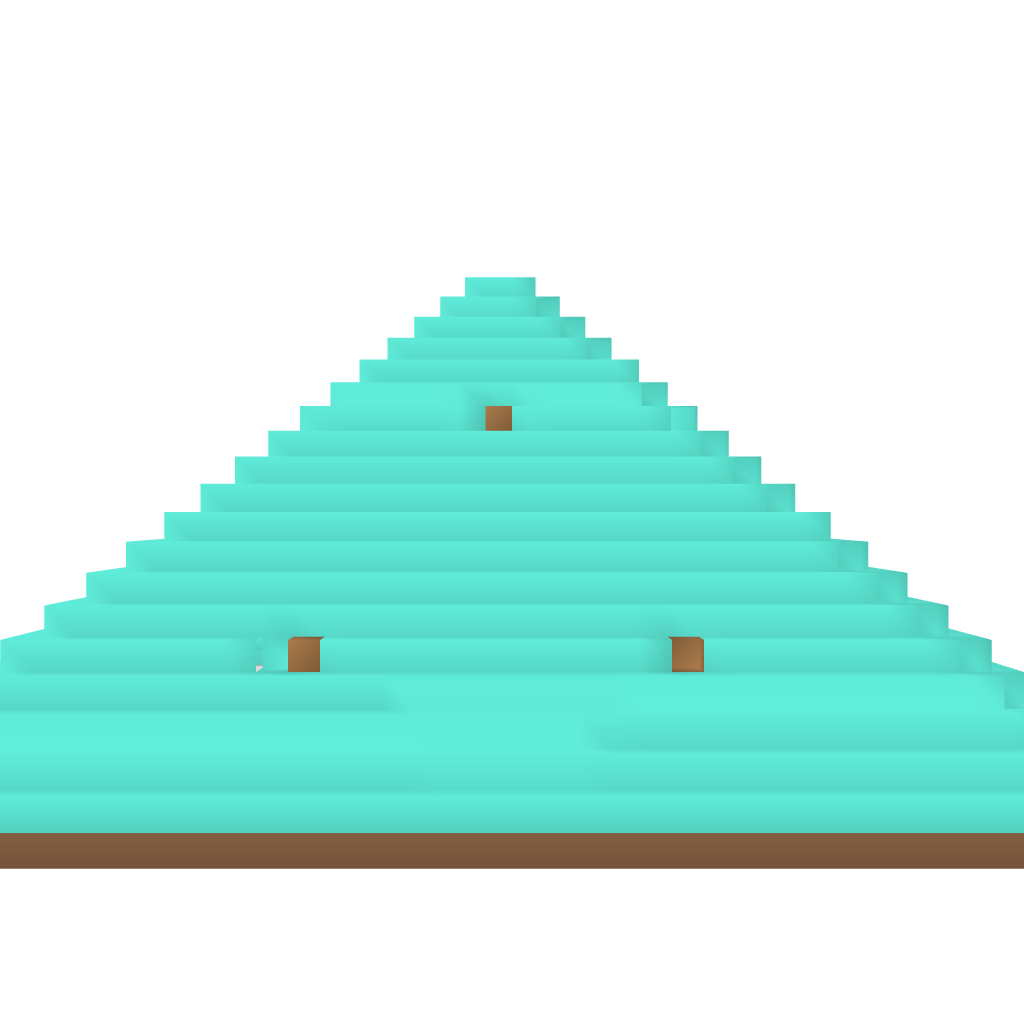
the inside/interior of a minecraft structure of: Diamond Pyramid